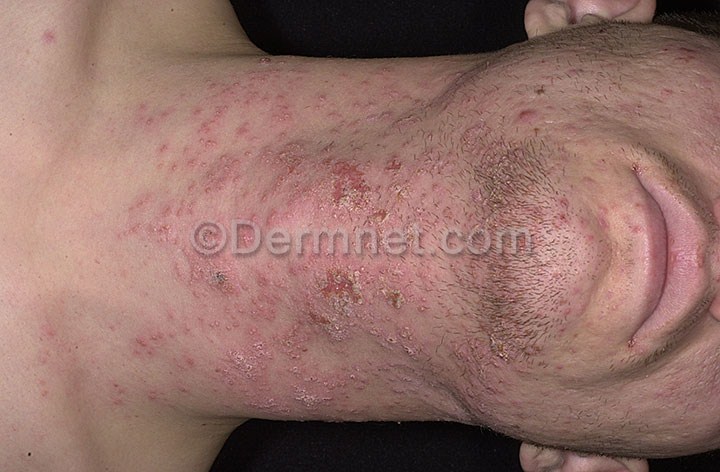
Disease: Cellulitis Impetigo and other Bacterial Infections